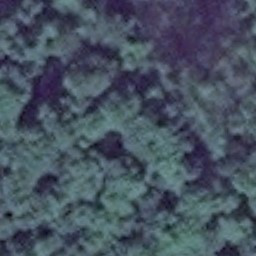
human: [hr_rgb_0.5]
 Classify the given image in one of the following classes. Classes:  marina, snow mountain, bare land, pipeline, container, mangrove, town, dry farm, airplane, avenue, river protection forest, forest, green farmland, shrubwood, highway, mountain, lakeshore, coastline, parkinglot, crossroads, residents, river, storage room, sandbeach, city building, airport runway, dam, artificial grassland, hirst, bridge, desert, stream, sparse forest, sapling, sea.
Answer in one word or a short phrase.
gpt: forest